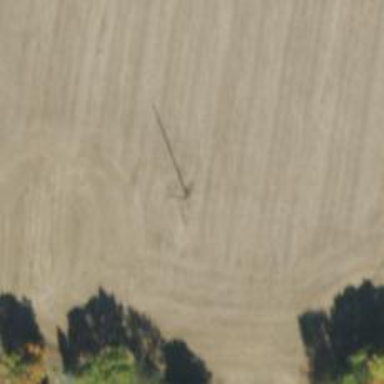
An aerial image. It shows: Power pole.